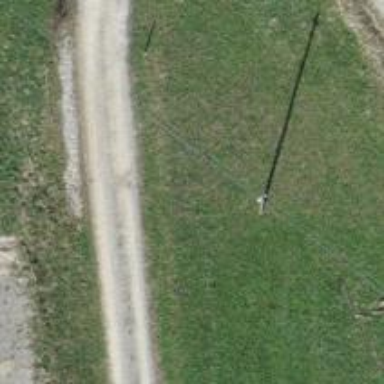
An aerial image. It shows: Power pole.